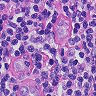
Metastatic tissue present: no